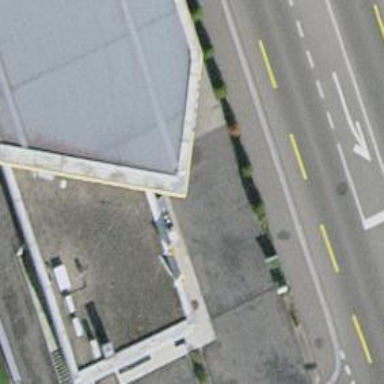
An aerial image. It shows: Public surveillance system is in place.